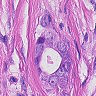
Metastatic tissue present: yes